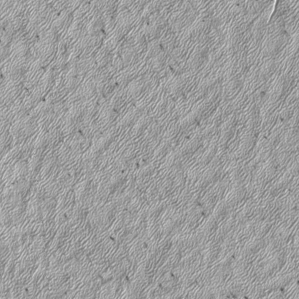
Label: frost